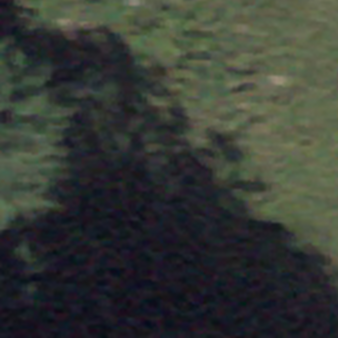
Label: other